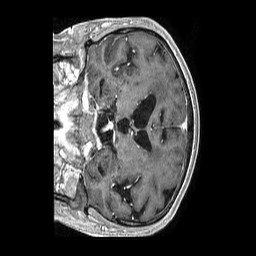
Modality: T1w
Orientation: coronal
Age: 71
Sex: male
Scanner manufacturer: philips
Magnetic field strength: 1.5 T
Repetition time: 0.007737 s
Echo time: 0.003525 s